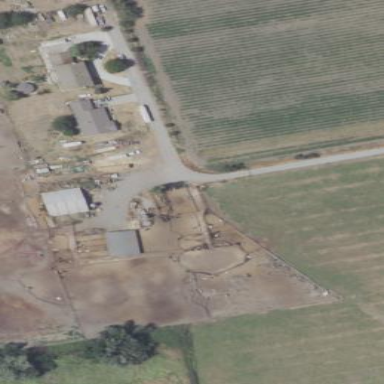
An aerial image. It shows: Farmyard area.